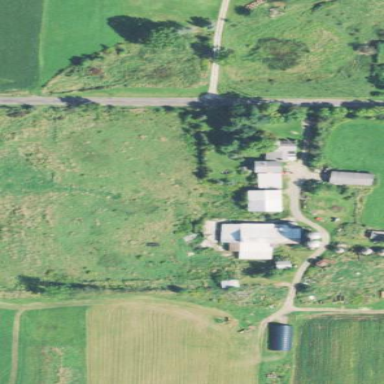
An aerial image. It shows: Farmyard area.